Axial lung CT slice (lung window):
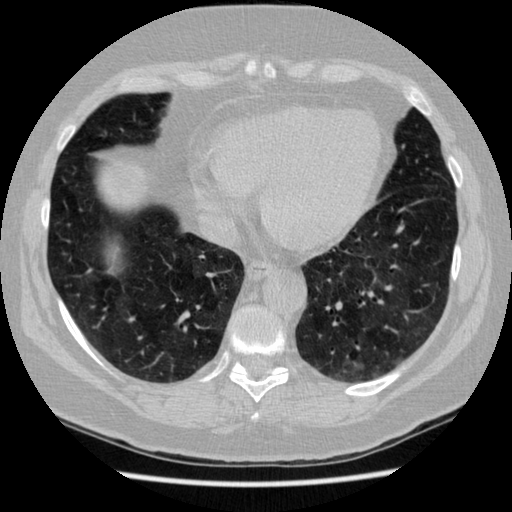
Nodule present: no